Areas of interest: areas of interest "Toll Station"
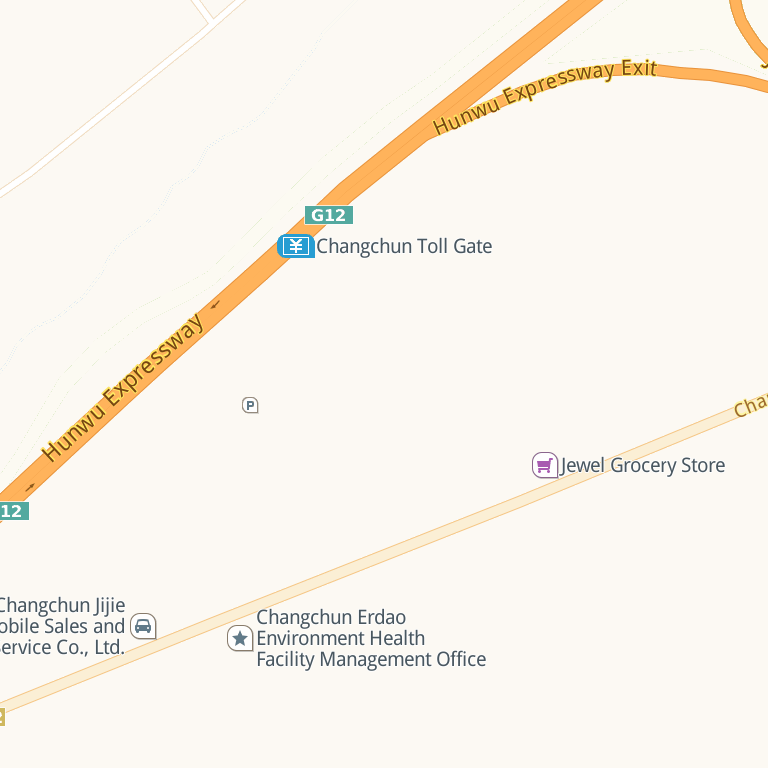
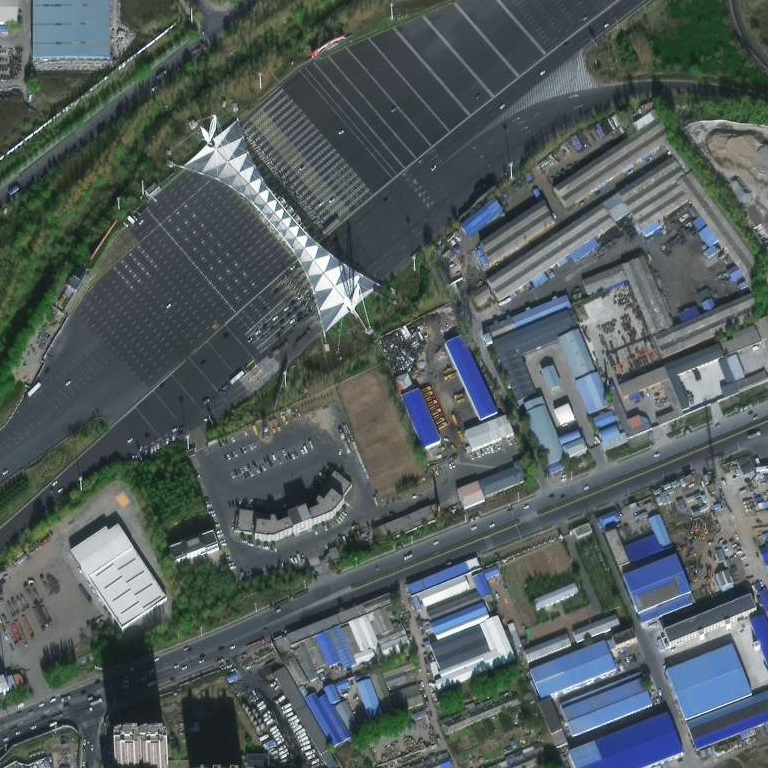